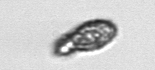
Label: Pseudochattonella_farcimen